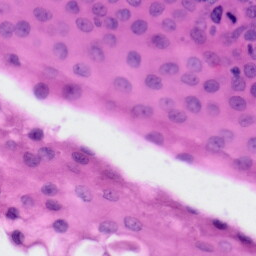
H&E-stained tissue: Tonsil